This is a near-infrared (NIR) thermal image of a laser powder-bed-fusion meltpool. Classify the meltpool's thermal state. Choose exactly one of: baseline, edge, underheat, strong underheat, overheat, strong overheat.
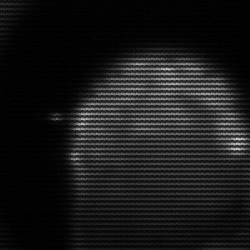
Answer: edge